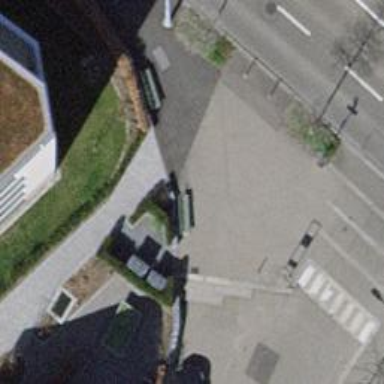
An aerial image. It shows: Bench for seating.